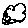
Label: cloud